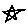
Label: star